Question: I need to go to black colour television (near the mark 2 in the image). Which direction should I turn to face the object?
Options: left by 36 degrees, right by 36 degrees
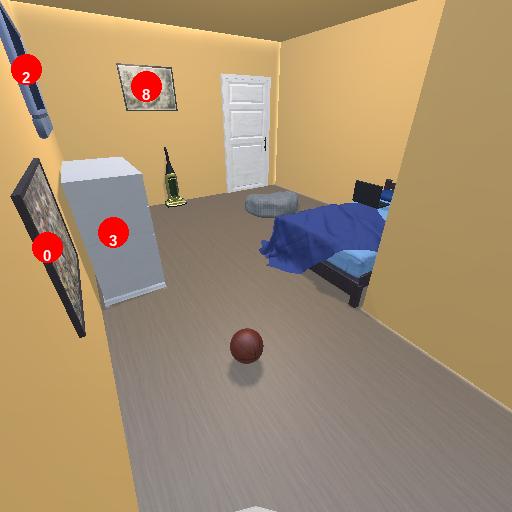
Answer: left by 36 degrees